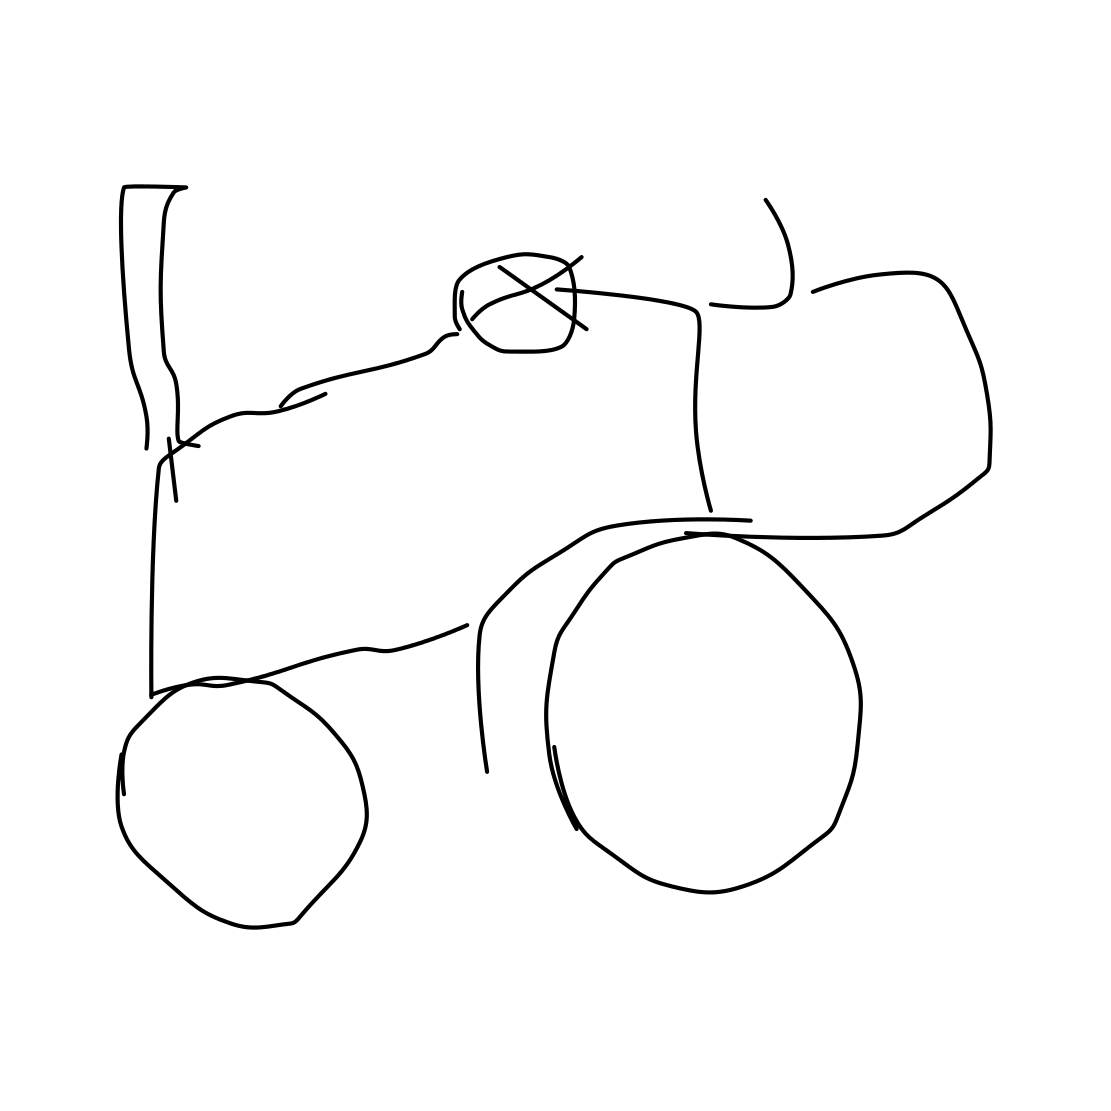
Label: tractor